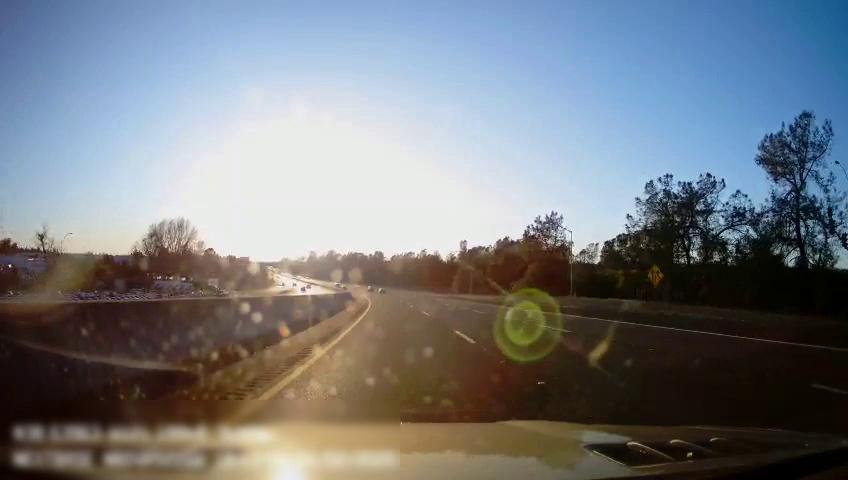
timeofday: Day
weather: Cloudy
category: Drivable Space
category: Drivable Space
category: Lanes | Alternate Lane
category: Lanes | Current Lane
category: Lanes | Current Lane
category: Lanes | Alternate Lane
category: Traffic | Signs